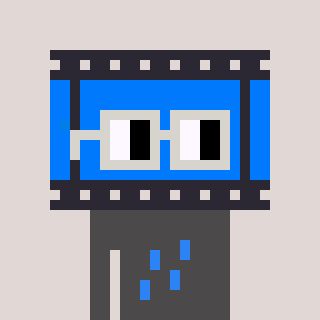
a pixel art character with square light gray glasses, a film strip-shaped head and a grayscale-colored body on a warm background